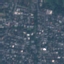
Label: Residential